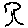
Label: tree